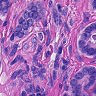
Metastatic tissue present: yes